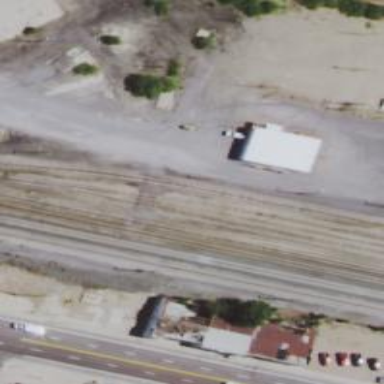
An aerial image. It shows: Railway yard used for servicing trains.